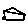
Label: house